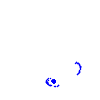
Particle: pion